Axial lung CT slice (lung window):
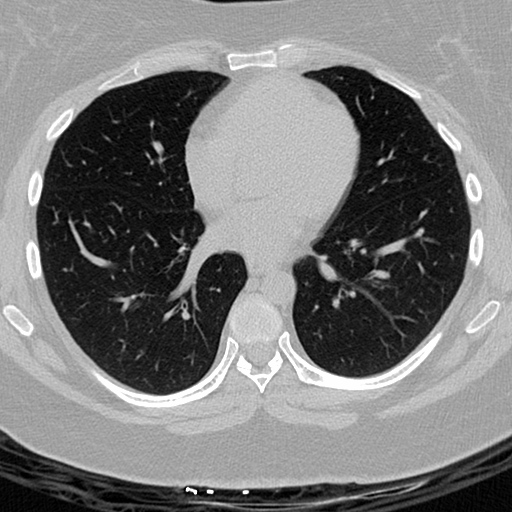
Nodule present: no